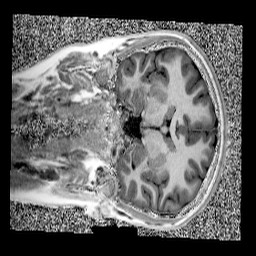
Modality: UNIT1
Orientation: coronal
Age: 12
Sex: female
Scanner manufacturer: siemens
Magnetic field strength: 3 T
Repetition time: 4 s
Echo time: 0.00303 s